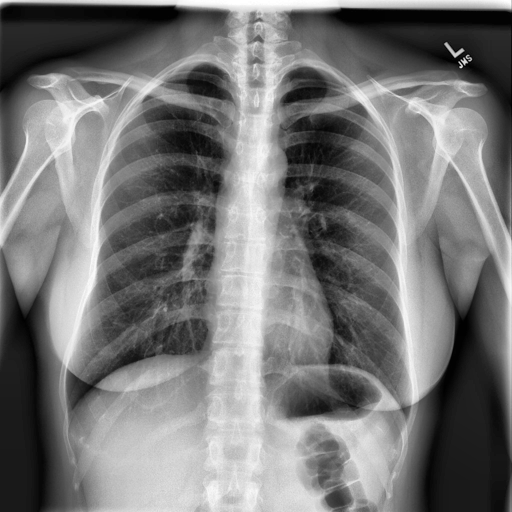
Finding: NORMAL